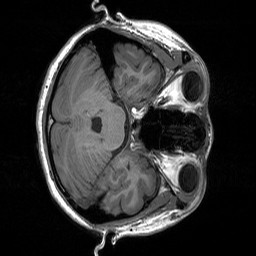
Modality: T1w
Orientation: axial
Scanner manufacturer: siemens
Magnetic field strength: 3 T
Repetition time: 1.76 s
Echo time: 0.0022 s